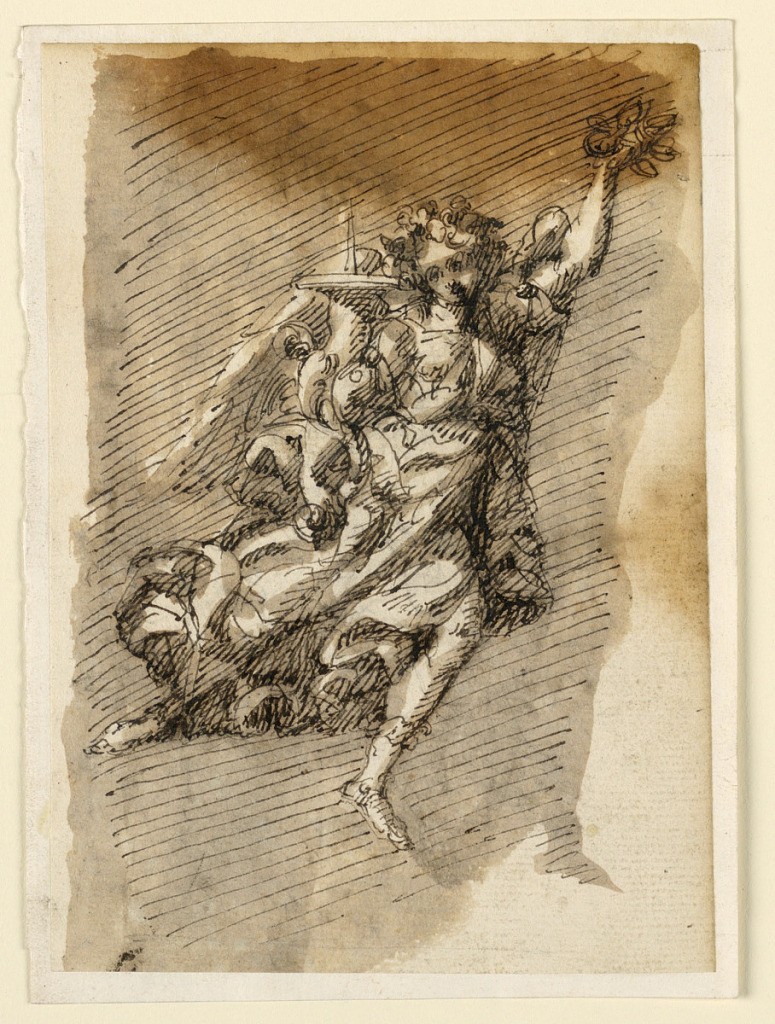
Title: Drawing
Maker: Leonardo Scaglia, French, active Italy, 1640 – 1650
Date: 1650-1675
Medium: Pen, ink. Paper
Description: Vertical rectangle. Directed toward right. The left arm is raised. His left hand holds an unidentified object. The candelabrum has the shape of a cornucopia.